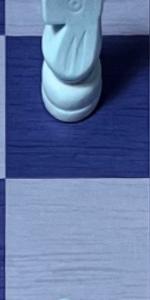
Label: Empty